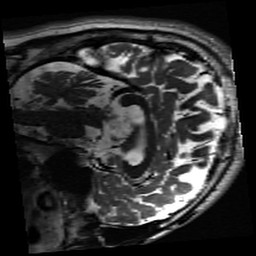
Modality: inplaneT2
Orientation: sagittal